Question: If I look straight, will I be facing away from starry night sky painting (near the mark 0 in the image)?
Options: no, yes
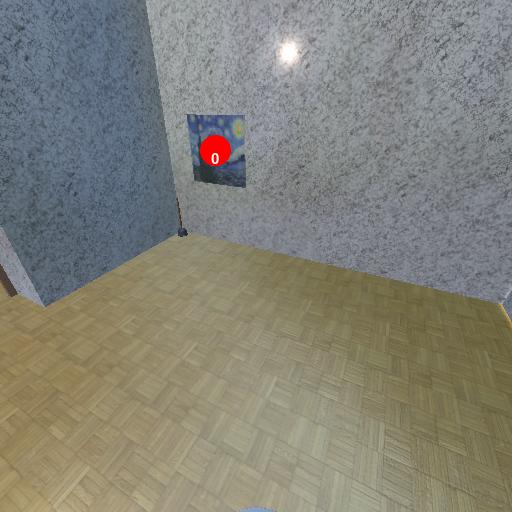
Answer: no